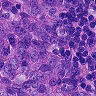
Metastatic tissue present: yes